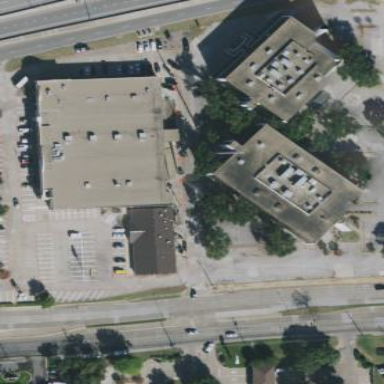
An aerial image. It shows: Retail building.